Aerial crown-view tile of a tropical tree (Barro Colorado Island, Panama), acquired 20250414:
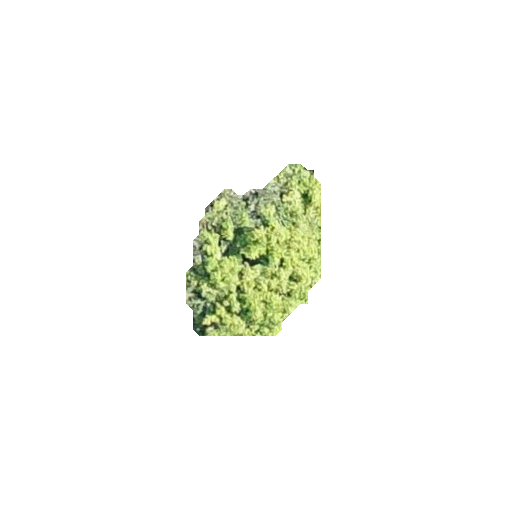
Species: Protium stevensonii
GBIF accepted scientific name: Tetragastris panamensis
Crown area: 25.912 m²